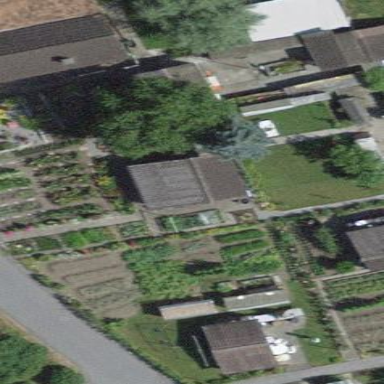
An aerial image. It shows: Allotments area.